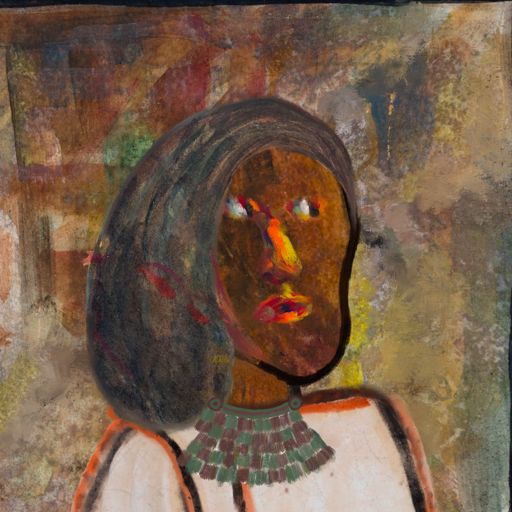
Background: Mosgoul, Head And Neck Side: Mosgoul, Face Side: An_Impression, Bust: Roy_Bahadur, Hair Side: Gypsy_Mother, Head Accessory: Blank, Second Necklace: After_Raid, Necklace: Blank, Baby: Blank